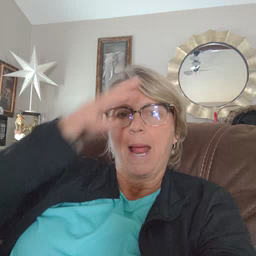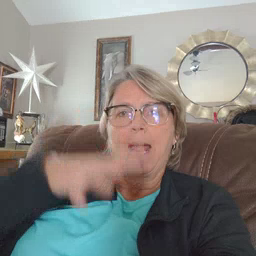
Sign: man